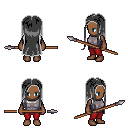
a pixel art fantasy rpg character, female body template, human, dark skin, steel chest armor, red pants, gray extra-long hairstyle, spear, four views (front, back, left, right), 2x2 character sprite sheet, small pixel art, hard edges, no anti-aliasing